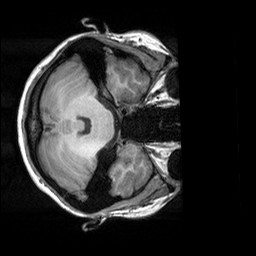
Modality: T1w
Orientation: axial
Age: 25
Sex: female
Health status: healthy
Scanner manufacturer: siemens
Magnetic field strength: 3 T
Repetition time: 2.3 s
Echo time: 0.00303 s